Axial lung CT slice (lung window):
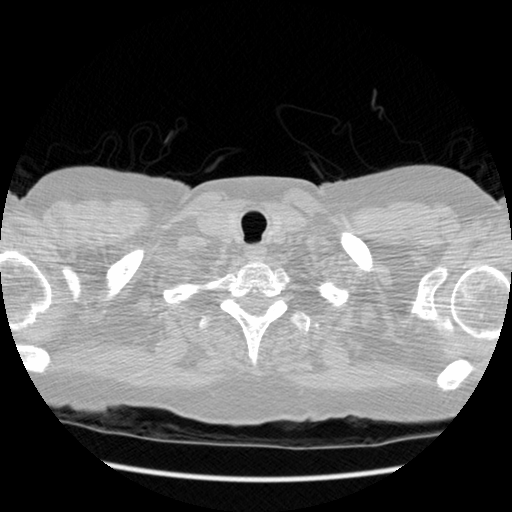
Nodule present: no